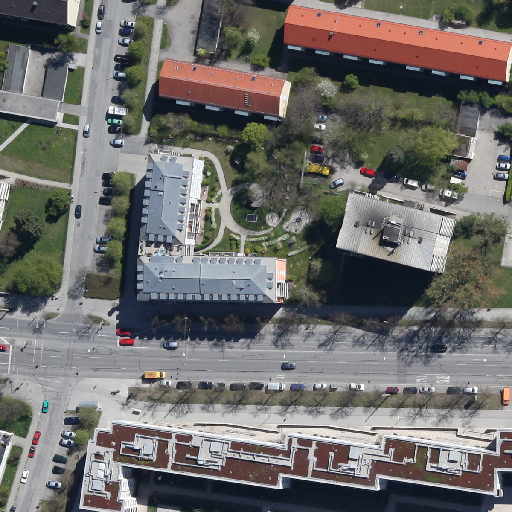
Referring expression: sidewalk along with tree